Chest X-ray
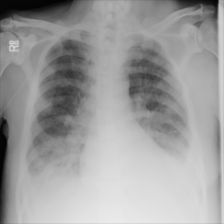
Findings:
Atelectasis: positive
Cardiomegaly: negative
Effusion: negative
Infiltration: negative
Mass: negative
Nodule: negative
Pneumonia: negative
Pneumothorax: negative
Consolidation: negative
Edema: negative
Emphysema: negative
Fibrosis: negative
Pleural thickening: negative
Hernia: negative